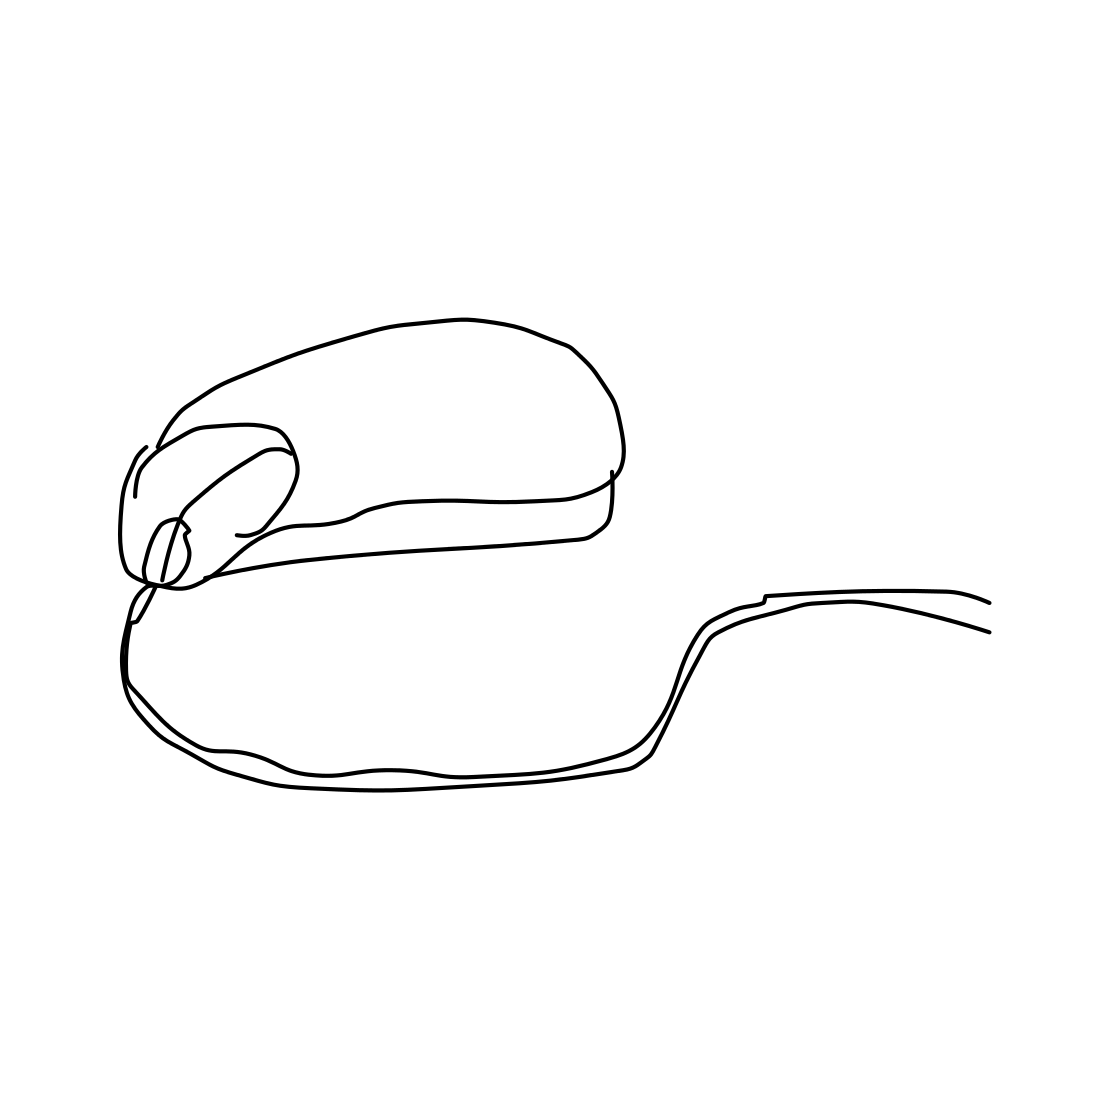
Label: computer-mouse